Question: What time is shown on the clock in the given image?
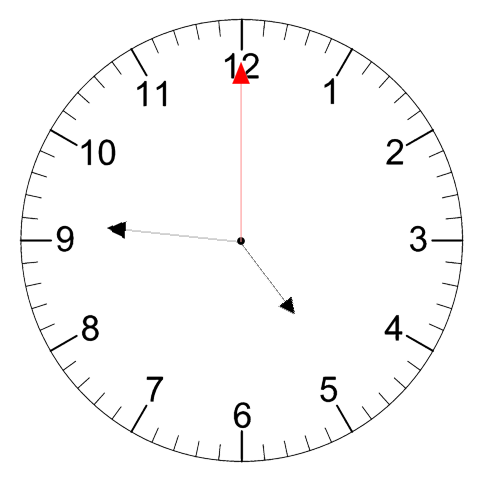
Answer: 04:46:00